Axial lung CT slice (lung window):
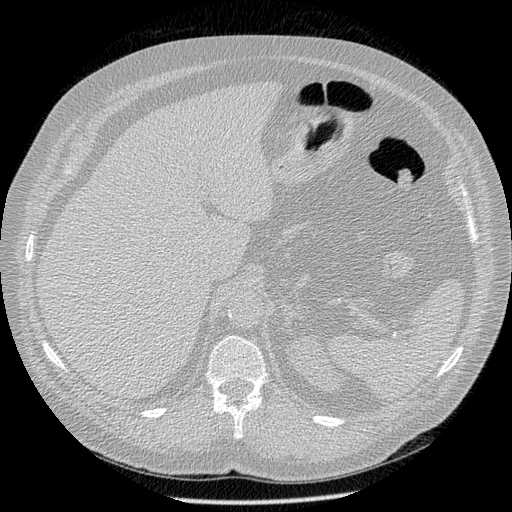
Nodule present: no